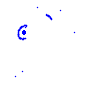
Particle: electron